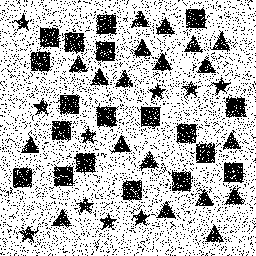
Squares: 19
Triangles: 19
Stars: 10
Total shapes: 48